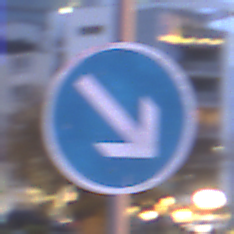
Verkehrszeichen: VorgeschriebeneVorbeifahrtRechts
Umgebung: Outdoor, Urban
Tageszeit: Night
Wetter: PartlyCloudy
Licht: Artificial
Jahreszeit: NotSpecified
Kontrast: HighContrast